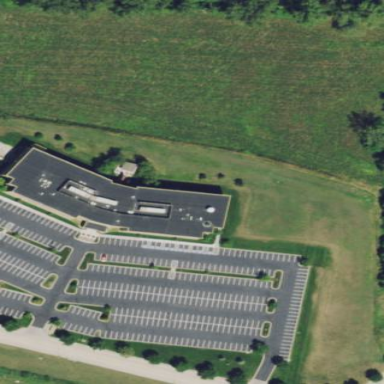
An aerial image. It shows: Office building.